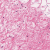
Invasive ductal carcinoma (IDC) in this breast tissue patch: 0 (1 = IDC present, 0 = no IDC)